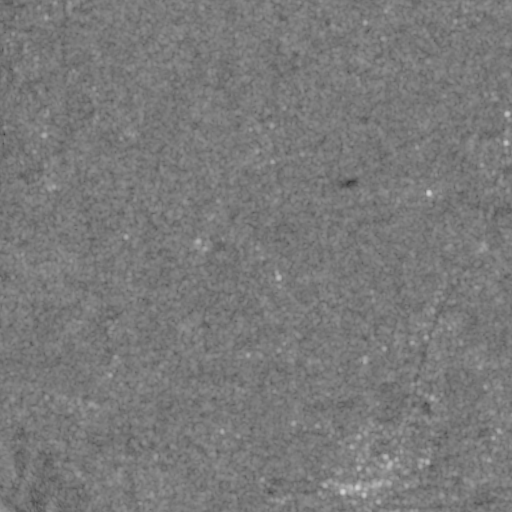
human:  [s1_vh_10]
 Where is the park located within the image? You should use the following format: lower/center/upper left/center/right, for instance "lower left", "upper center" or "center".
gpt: The park is located in the lower right of the image.
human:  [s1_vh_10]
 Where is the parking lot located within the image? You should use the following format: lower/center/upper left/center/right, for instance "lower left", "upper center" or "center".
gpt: The parking lot is located in the lower right of the image.
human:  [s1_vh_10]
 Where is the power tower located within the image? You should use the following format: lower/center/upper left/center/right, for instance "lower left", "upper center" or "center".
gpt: There is no power tower in the image.

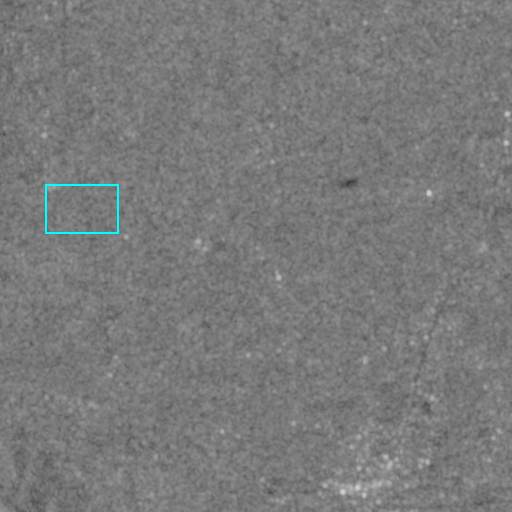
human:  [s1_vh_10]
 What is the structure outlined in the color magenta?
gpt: There is no magenta outline.
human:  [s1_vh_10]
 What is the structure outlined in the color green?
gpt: There is no structure outlined in green.